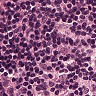
Metastatic tissue present: no